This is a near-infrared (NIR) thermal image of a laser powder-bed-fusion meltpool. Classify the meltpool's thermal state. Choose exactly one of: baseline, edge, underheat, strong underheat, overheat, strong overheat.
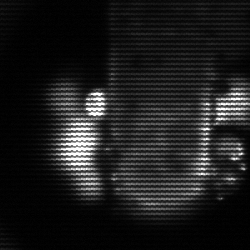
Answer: strong underheat